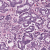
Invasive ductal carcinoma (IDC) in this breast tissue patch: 1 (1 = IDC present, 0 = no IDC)